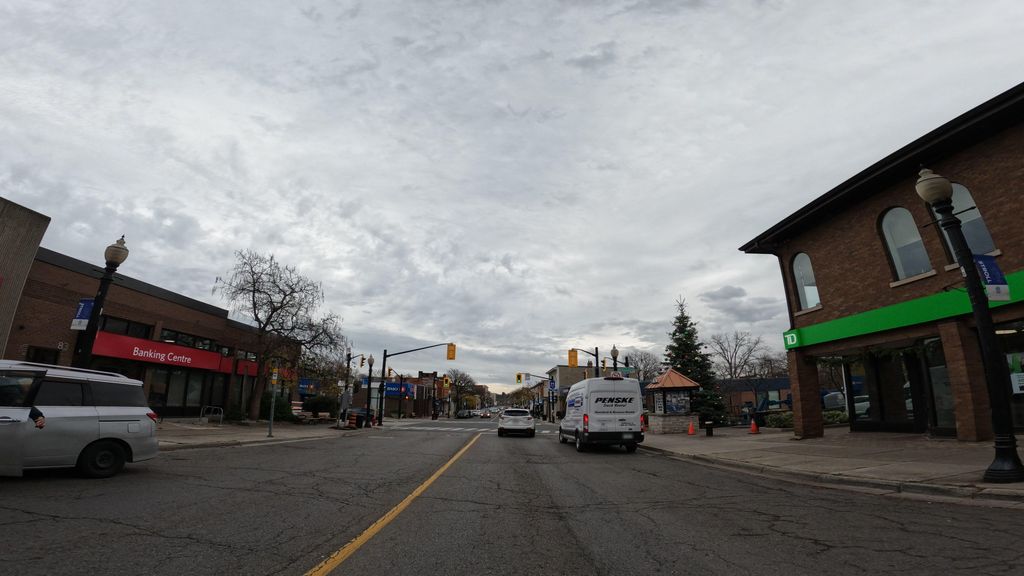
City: hamilton